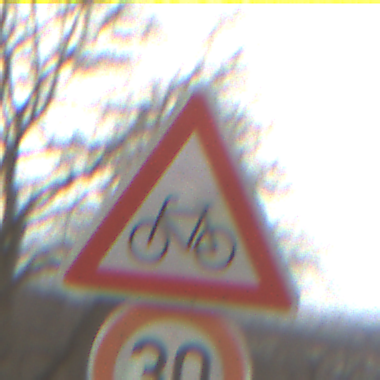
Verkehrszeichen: RadverkehrRechts
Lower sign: Geschwindigkeit30
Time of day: Midday
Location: Outdoor (Nature)
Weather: Overcast
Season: NotSpecified
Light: Natural